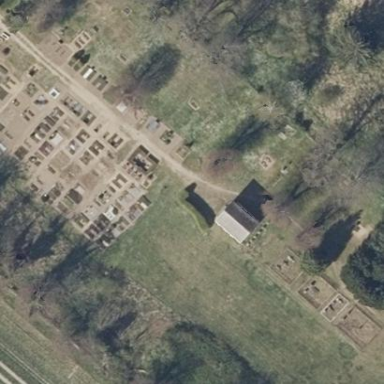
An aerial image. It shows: Cemetery.